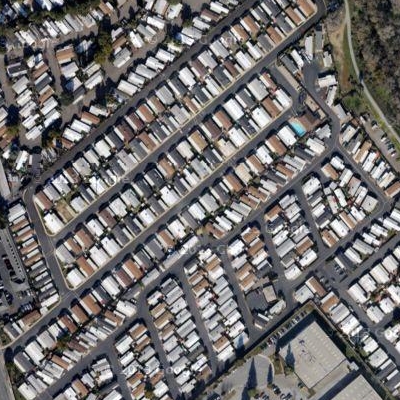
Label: Resident